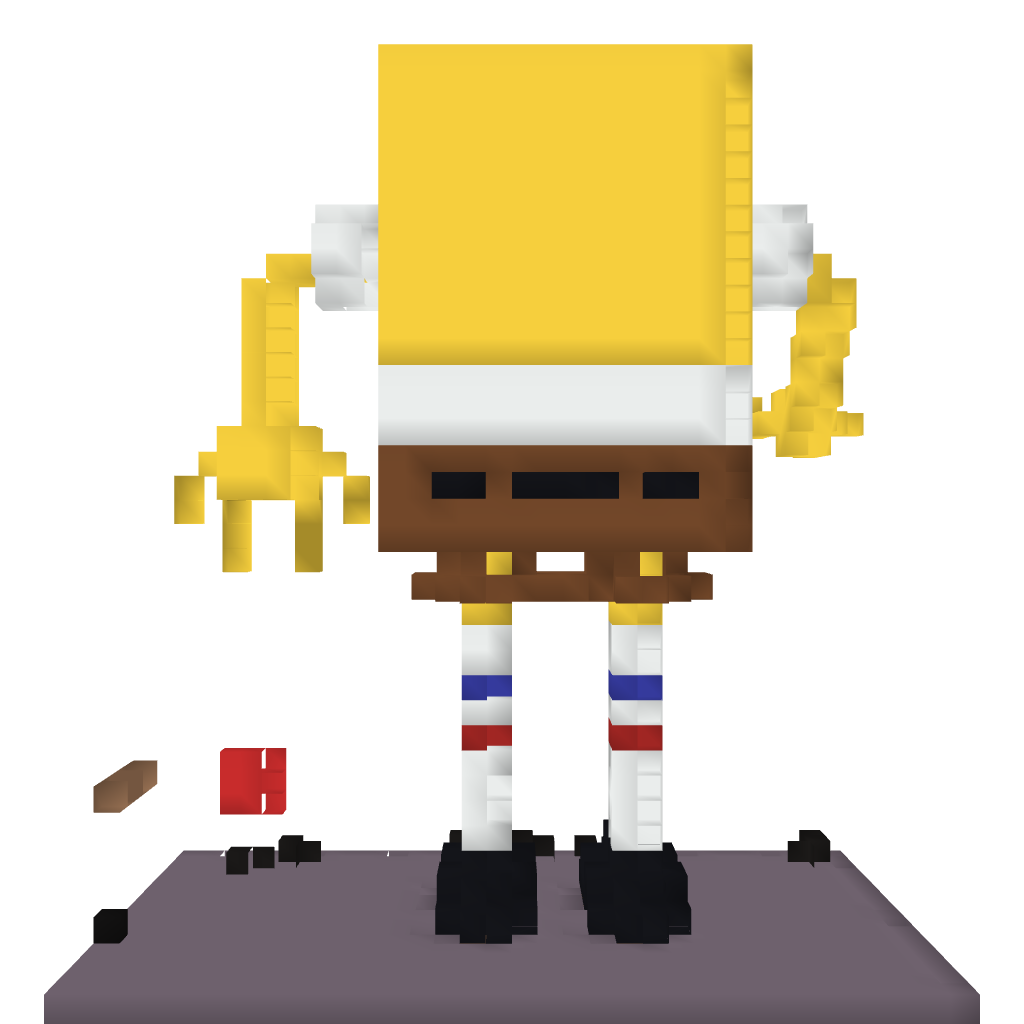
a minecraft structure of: Spongebob/Svampebob